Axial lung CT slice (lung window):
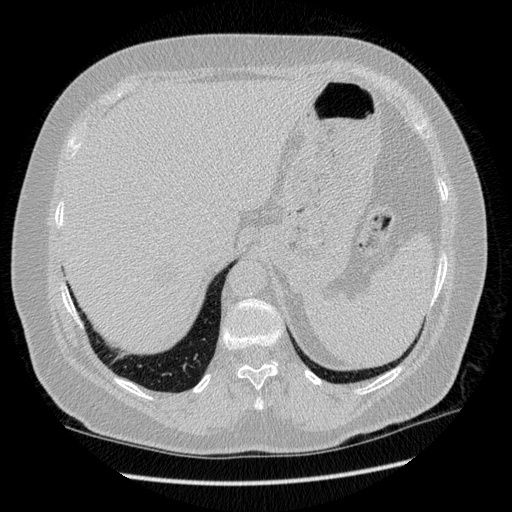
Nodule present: no